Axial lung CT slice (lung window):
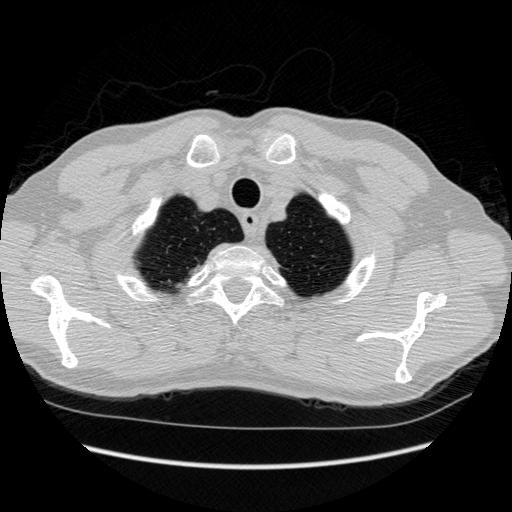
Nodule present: no